This time-frequency spectrogram was computed from a rotor test-rig vibration snapshot; brighter regions carry more energy. Based on the visible evidence, which rotor condition applies: normal, misalignment, unbalance, looseness?
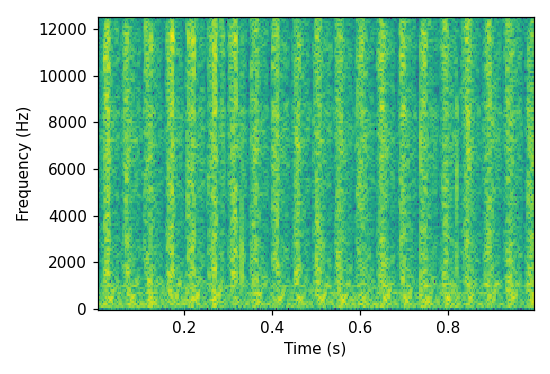
Answer: looseness